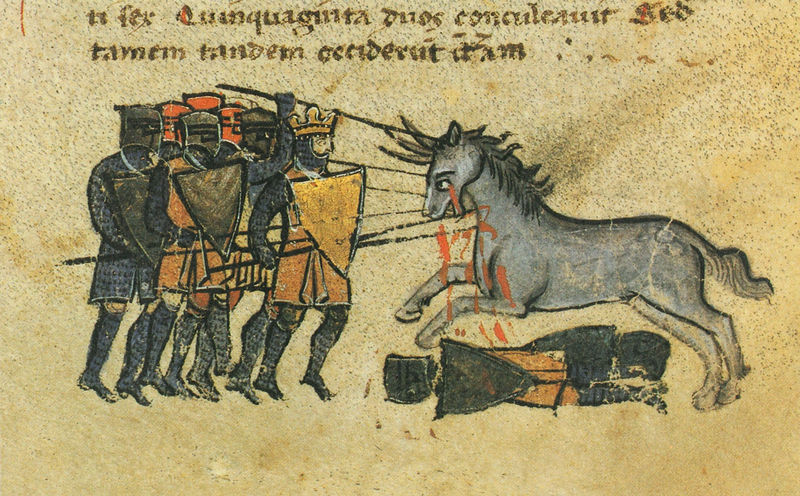
Titel: Alexanderroman
Institution: Leipzig, Stadtbibliothek
Schlagwörter: tot, pferd, mähne, schweif, schrift, farbe, soldaten, blut, buch, linie, schilder, ritter, rüstung, pergament, jäger, mittelalter, krieger, speere, einhorn, georg, buchmalerei, m